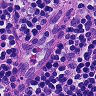
Metastatic tissue present: no